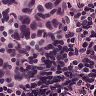
Metastatic tissue present: yes